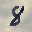
Label: 8